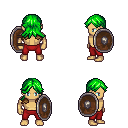
a pixel art fantasy rpg character, male body template, human, tanned skin, leather shoulder armor, red pants, green loose hair, shield, four views (front, back, left, right), 2x2 character sprite sheet, small pixel art, hard edges, no anti-aliasing